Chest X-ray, AP view. Patient: 34 years old, sex F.
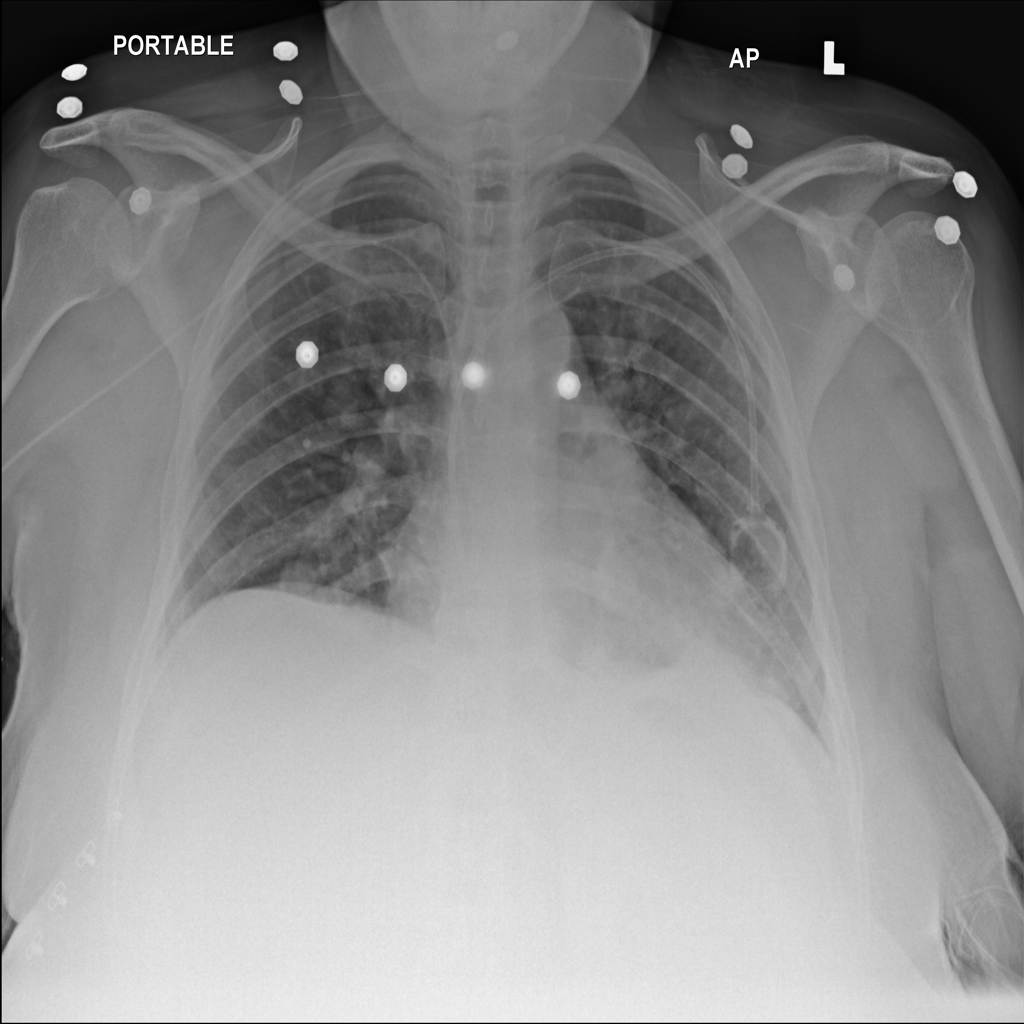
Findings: No Finding